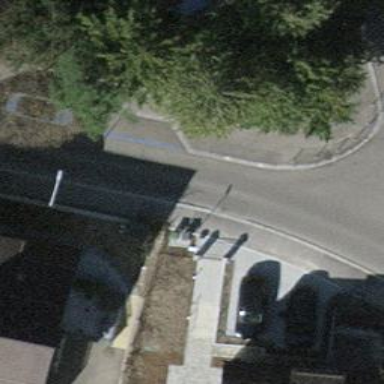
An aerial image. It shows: Kerb serving as barrier.